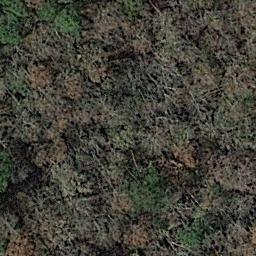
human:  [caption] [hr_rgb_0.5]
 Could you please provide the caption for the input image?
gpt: The forest is consist of yellow and green trees .

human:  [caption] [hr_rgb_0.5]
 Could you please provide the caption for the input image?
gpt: The forest has a lot of dense yellow trees and some green trees mixed with yellow trees .

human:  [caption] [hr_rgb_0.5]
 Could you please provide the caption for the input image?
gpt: There is a bare land in this forest .

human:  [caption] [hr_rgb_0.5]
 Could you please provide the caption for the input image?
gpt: Many trees with brown and green leaves are in a forest .

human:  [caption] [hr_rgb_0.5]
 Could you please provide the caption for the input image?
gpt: A dense forest with many brown trees and some green trees .